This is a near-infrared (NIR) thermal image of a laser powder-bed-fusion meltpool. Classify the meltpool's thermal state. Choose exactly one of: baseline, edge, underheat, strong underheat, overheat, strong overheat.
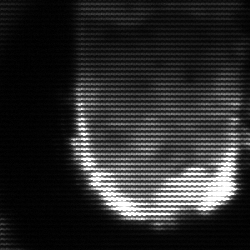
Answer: baseline